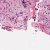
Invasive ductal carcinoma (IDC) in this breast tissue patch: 1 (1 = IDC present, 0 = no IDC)